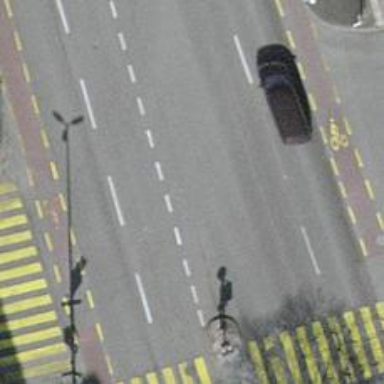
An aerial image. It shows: Primary road with asphalt surface and designated cycle lane.